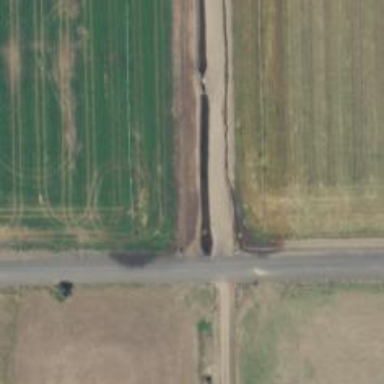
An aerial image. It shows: Culvert tunnel crossing over canal.